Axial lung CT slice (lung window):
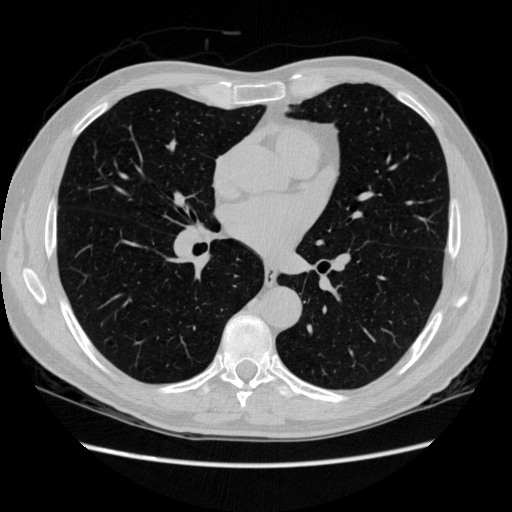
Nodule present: no